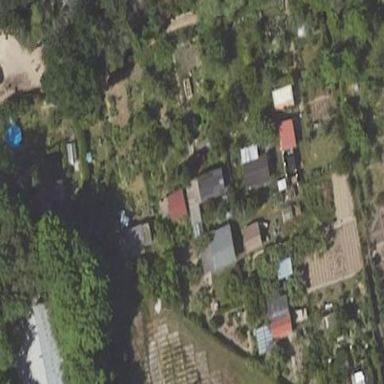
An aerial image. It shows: Allotments area.